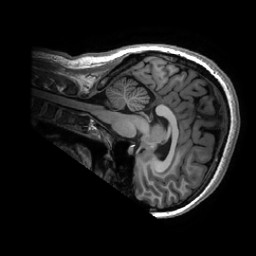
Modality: T1w
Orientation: sagittal
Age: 30
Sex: female
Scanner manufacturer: ge
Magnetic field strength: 3 T
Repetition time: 0.0073 s
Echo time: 0.003 s